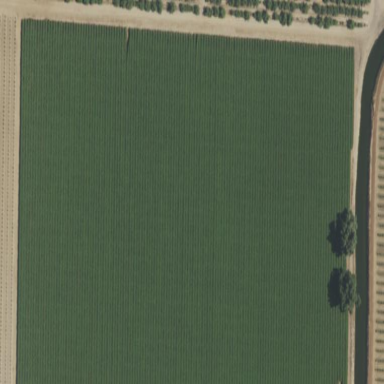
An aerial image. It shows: Crop field within farm area.